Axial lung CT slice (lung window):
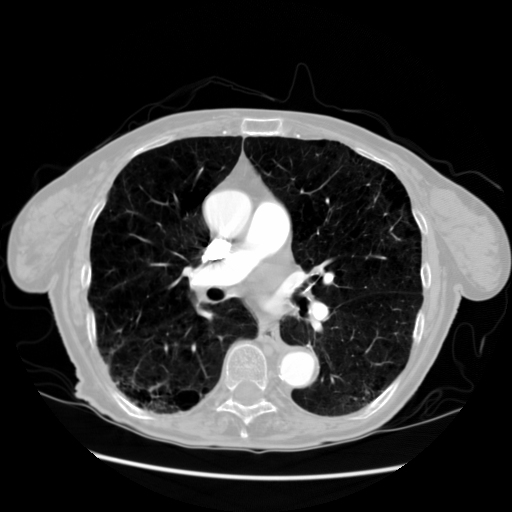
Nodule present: no